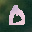
Label: 0